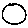
Label: circle